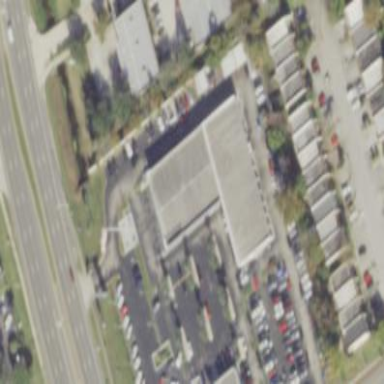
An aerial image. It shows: Commercial building.